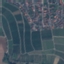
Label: PermanentCrop